Question: I have a CSS issue with my HTML menu. It appears only in IE. I have to make it compatible with IE10 and higher.
I have the following HTML:
'''
<div class="categories-container">
<ul class="categories">
<li class="category item">
<strong>
<a class="text">Lorem ipsum 1</a>
</strong>
</li>
<li class="category item">
<strong>
<a class="text">Lorem ipsum 2</a>
</strong>
</li>
<li class="category item active">
<strong>
<a class="text">Lorem ipsum 3</a>
</strong>
</li>
<li class="category item">
<strong>
<a class="text">Lorem ipsum 4</a>
</strong>
</li>
</ul>
</div>
'''
...and CSS:
'''
.categories-container { width: 200px; margin: 30px; }
.categories {
border-top: 1px dotted rgba(111, 111, 111, 1);
list-style: none;
margin: 37px 0 0 0;
}
.categories .category {
border-bottom: 1px dotted rgba(111, 111, 111, 1);
}
.categories a {
display: block;
padding: 3px 10px;
color: #444;
}
.categories a:hover {
text-decoration: none;
color: #444;
background: rgba(220, 231, 235, 0.470588);
}
.categories .active a {
color: #444;
background: rgba(220, 231, 235, 1);;
cursor: default;
text-decoration: none;
}
'''
I created a <URL> that demonstrates the issue.
Steps to reproduce:
- open the <URL>- click on any item from menu- if you are on IE you will see this:>
How can I fix the border and the underlined text?
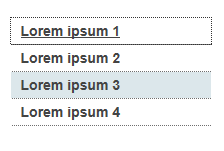
Answer: '''
.categories a {
display: block;
padding: 3px 10px;
color: #444;
text-decoration: none; /*removes text underline*/
outline: none; /*removes dotted outline causing solid border*/
}
'''
<URL>
Internet Explorer adds a dotted 'outline' and an underline to links when you click them apparently, so that code does the trick :)